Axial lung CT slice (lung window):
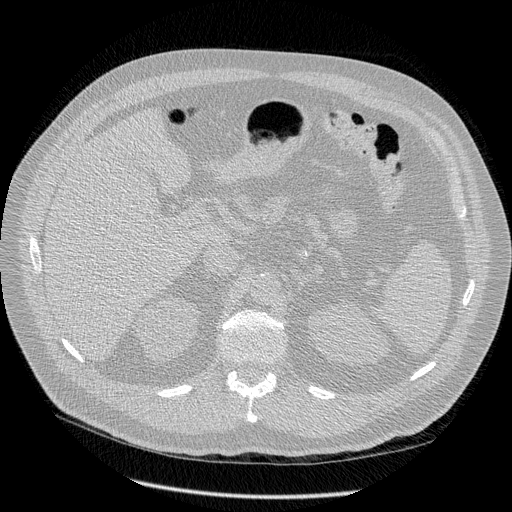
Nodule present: no